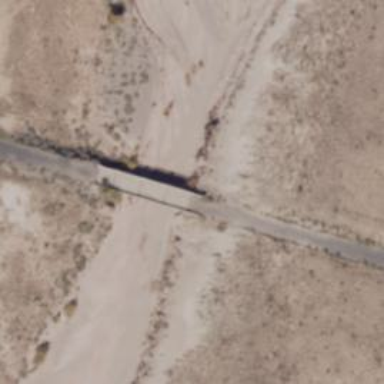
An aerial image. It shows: Track road on bridge.